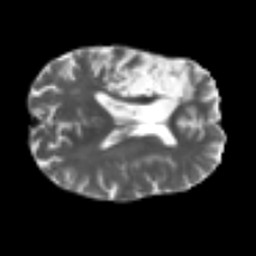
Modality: T2w
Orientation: axial
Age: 56
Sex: male
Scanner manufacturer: siemens
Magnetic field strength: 3 T
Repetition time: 4.987 s
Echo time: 0.0792 s